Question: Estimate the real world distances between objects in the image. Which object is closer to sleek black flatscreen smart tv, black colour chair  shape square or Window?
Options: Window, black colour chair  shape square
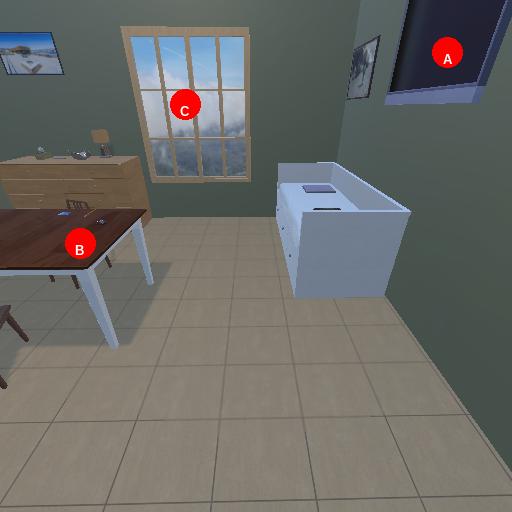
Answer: Window